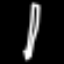
Label: pencil